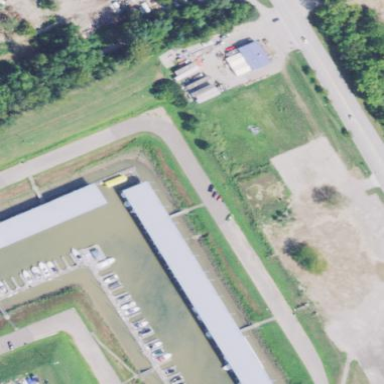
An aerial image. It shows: Boathouse.